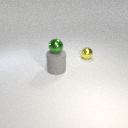
small yellow metal sphere to the right of large gray rubber cylinder